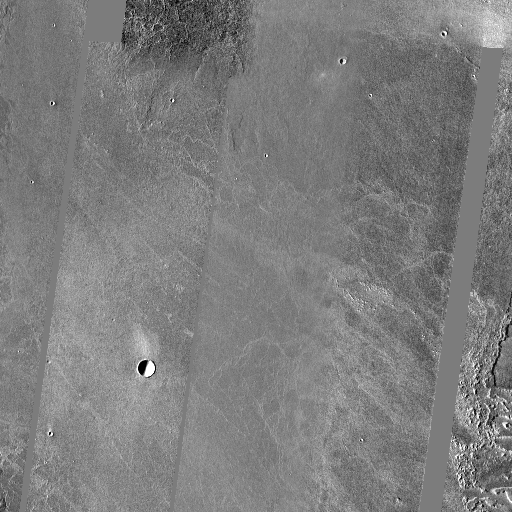
Crater classes present: Background, Other